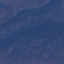
Land use / land cover class: HerbaceousVegetation